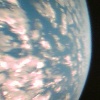
Label: cloud